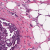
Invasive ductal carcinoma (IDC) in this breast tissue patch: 1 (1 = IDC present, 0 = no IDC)